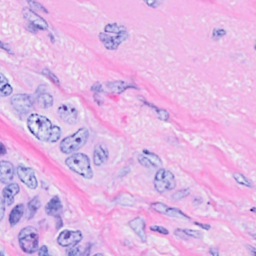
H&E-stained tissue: Breast